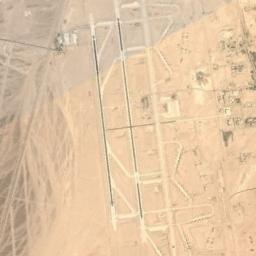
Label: airport